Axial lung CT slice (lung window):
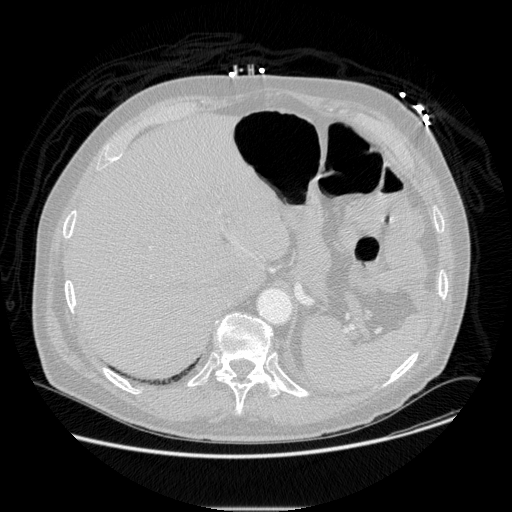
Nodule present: no